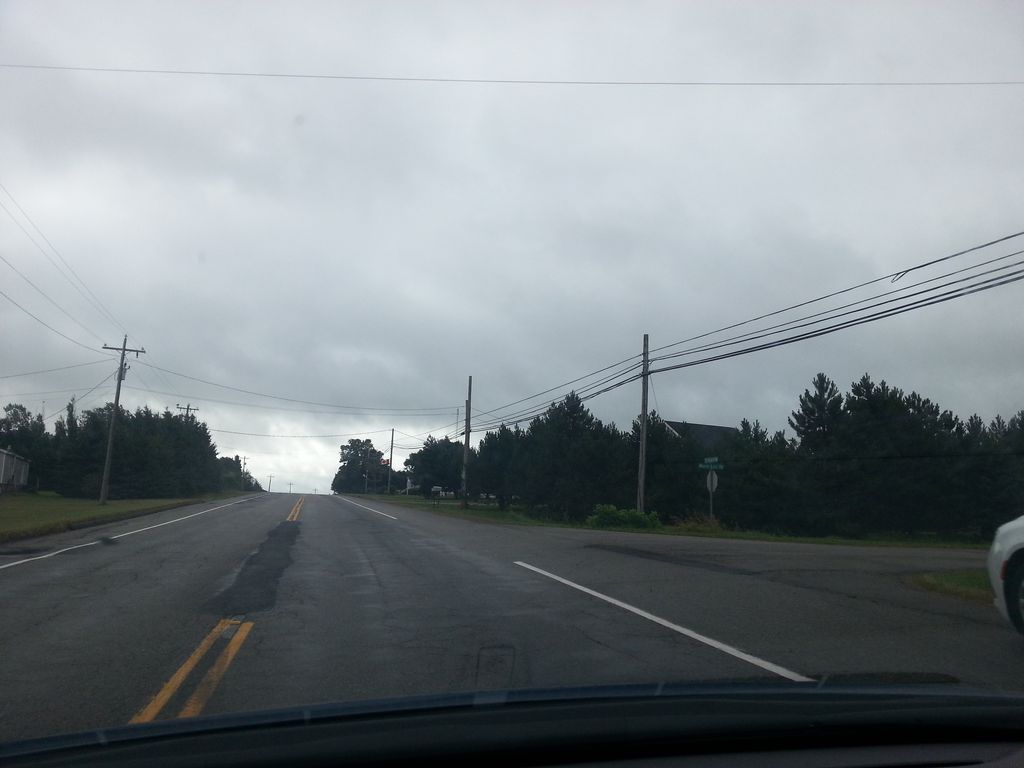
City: charlottetown